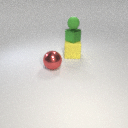
small green rubber sphere above small green metal cube